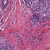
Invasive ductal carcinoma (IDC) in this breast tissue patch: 1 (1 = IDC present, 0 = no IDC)